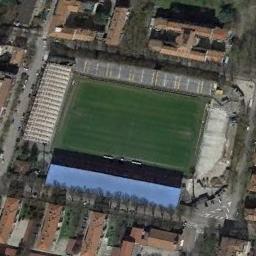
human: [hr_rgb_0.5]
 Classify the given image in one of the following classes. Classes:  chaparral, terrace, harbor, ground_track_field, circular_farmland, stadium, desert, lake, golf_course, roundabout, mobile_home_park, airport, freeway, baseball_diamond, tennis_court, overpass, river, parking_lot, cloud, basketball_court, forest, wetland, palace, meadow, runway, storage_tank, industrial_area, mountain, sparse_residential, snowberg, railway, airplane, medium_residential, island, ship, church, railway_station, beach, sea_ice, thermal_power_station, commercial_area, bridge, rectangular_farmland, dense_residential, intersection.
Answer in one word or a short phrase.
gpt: stadium